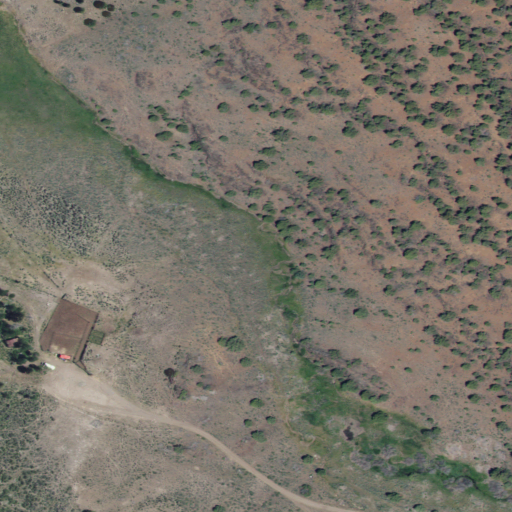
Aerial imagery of depression(s) in Idaho named Bull Basin containing shrub, evergreen forest, herbaceous wetlands, and open development